Question: I have an ajax function that I am calling. While the Webserver is churning away on the Assynchronous request I want to block the div the user is view so he doesn't press any buttons or anything while that request is going on... I have done this before, and you simply would pick the dive you want to block with an animation, call .block and then when values successfully return you would simply unblock. Like so...
'''
function animateSpinner() {
$("#list").block({ message: '<img src="../../Images/ajax-loader.gif" />' });
};
'''
and then simply call
'''
$("#list").unblock({ message: '<img src="../../Images/ajax-loader.gif" />' });
'''
once you successfully return.
however, I am getting this exception whenever I attempt to do this...
That is for the unblock part of it. Which I forgot to comment out (I was simply testing the ajax portion of this.
Should these kind of calls be wrapped in a document.ready or something to ensure that they should be called. I recently have had issues with ajax submits not working because they were not wrapped in $(document).ready calls and I would like to see if this is another instance of when something should be wrapped in that call?
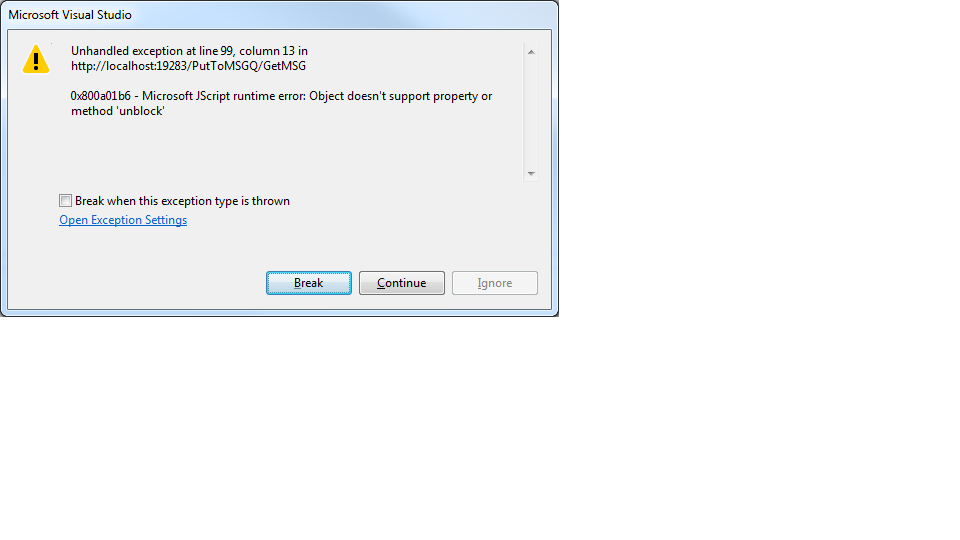
Answer: As stated in the comments there is no such function as 'block' on JQuery. You should use the 'beforeSend' function in your AJAX request to set 'disabled=true' for the buttons, or change the div's 'z-index' to a negative value